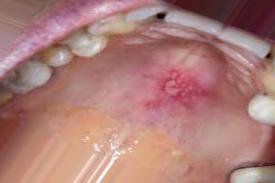
Condition: Mouth Ulcer